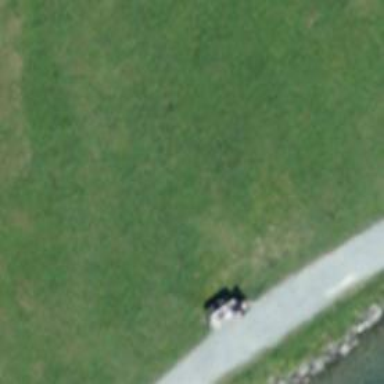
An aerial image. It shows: Bench for seating.